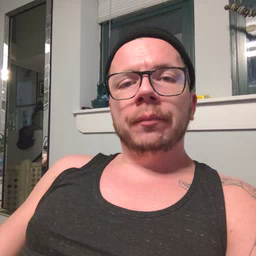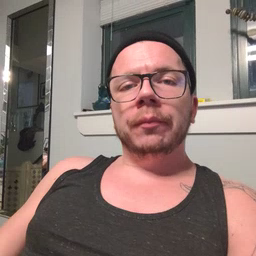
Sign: empty